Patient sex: M
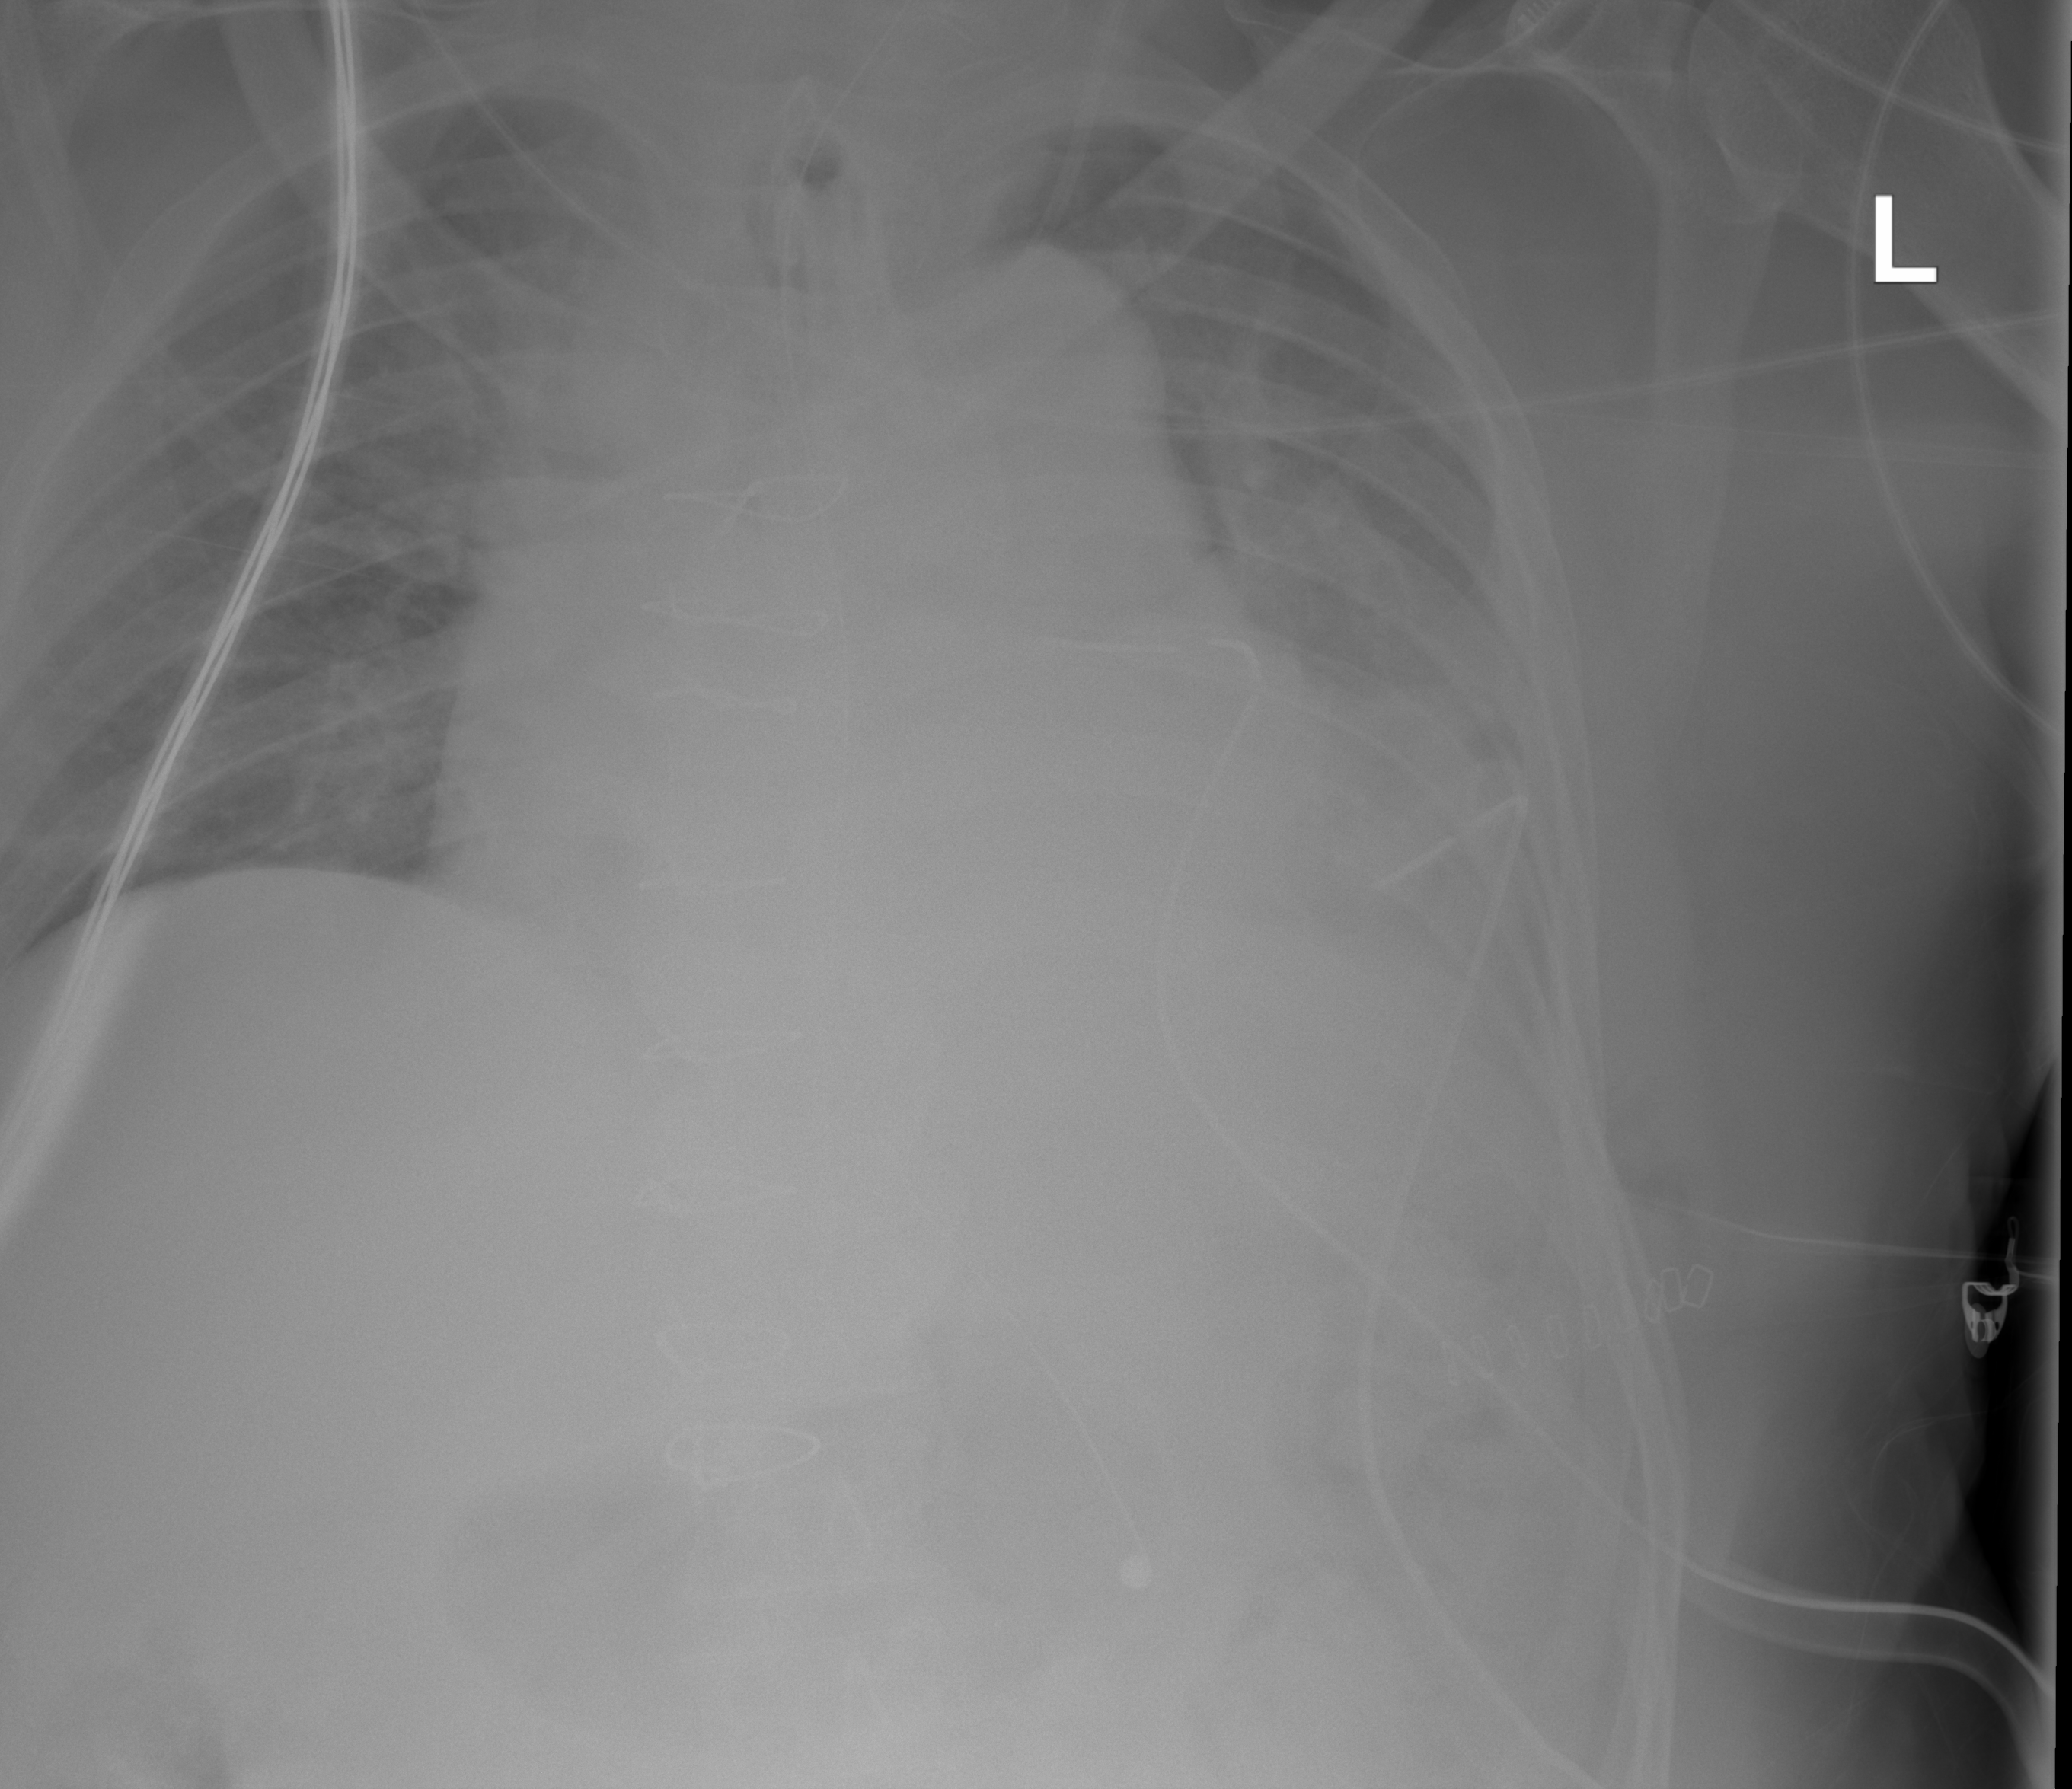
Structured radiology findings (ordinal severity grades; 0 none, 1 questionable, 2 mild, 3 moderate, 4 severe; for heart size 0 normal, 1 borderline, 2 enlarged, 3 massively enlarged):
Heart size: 3
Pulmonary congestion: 2
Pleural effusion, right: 0
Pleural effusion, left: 2
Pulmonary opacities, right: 2
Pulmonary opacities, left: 2
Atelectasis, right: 2
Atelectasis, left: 2